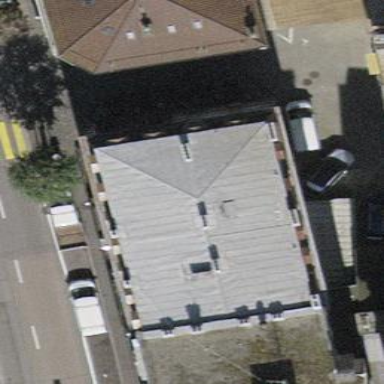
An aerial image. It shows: Charming apartments building with mansard roof design.